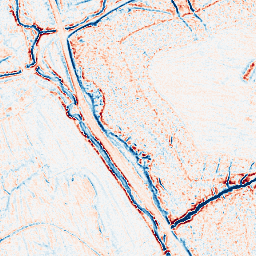
Category: edge_preserving
Decomposition family: anisotropic_diffusion
Decomposition parameters: iterations: 5
kappa: 30
gamma: 0.2
Upsampling method: bilinear
Upsampling parameters: scale: 8
Upsampling scale: 8